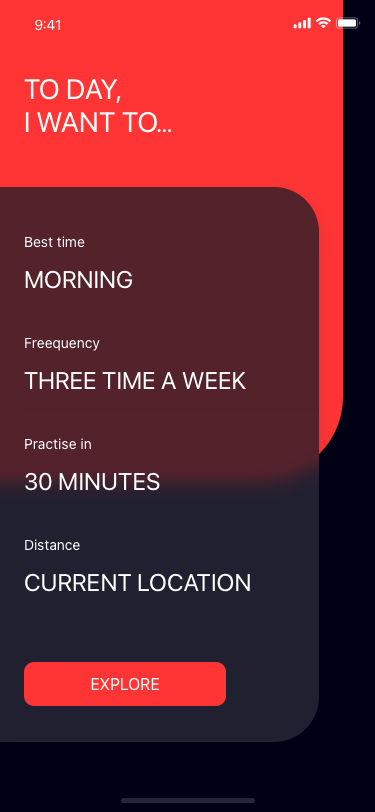
Text in this UI design:
TO DAY,
I WANT TO…
MORNING
Best time
THREE TIME A WEEK
Freequency
30 MINUTES
Practise in
CURRENT LOCATION
Distance
EXPLORE